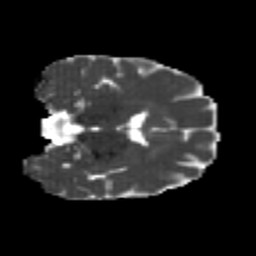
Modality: MD
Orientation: coronal
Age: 24
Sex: female
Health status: healthy
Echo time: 0.074 s